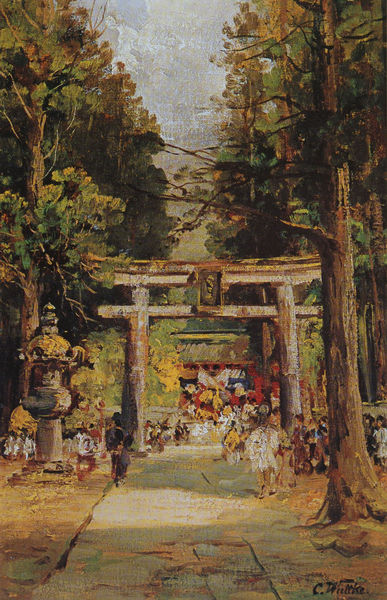
Titel: Prozession im Wald bei Nikko in Japan
Künstler: Carl Wuttke
Standort: München
Institution: Städtische Galerie im Lenbachhaus
Schlagwörter: baum, berg, blau, dunkel, gemälde, gruppe, himmel, laub, schatten, wasser, weiß, wolken, aquarell, bäume, gelb, grün, impressionismus, landschaft, menschen, ocker, äste, blumen, braun, bunt, grau, hell, holz, laterne, licht, orange, strasse, säulen, zeichnung, anlage, blüten, park, rot, weg, ansammlung, beige, fest, gesellschaft, leute, malerei, menge, feier, mensch, stein, steine, bild, signatur, öl, ast, baumstamm, natur, stamm, brücke, pfad, boden, gold, realismus, wald, brunnen, kinder, turm, garten, statue, vase, farbig, japan, bogen, pflaster, farben, gebirge, allee, farbe, schattierung, signiert, spazieren, figuren, stämme, tafel, monet, balken, durchgang, ölfarbe, japanisch, exotisch, tor, gruppen, eingang, fugen, zugang, gerüst, münchen, torbogen, denkmal, lichtung, asien, fliesen, asiatisch, kacheln, altar, chinesisch, ostasien, china, portal, tore, skulpturen, kiefer, laubbäume, platten, tempel, steinboden, englischer garten, pagode, schrein, urne, getupft, steinplatten, drache, englisch, monument, querbalken, fete, aötar, buddhismus, buddhistischer tempel, empfore, exotismus, kinderschar, shinto, wültke, zutritt, ming, japanischer garten, platu, nippon, wittner, gimmel, brunnen+, toshi